Interaction volume radius: 10 \u00c5
Interaction volume height: 15 \u00c5
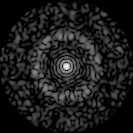
Disorder parameter: 0.8412